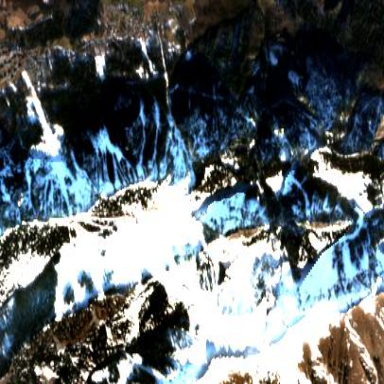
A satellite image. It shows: Area designated for winter sports.